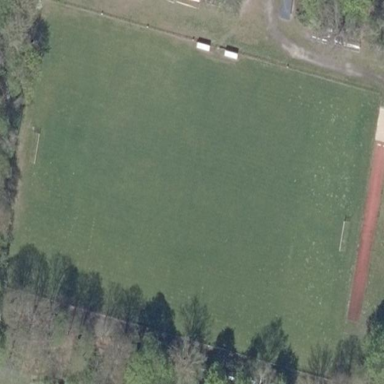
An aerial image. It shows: Soccer pitch for leisure land activities.